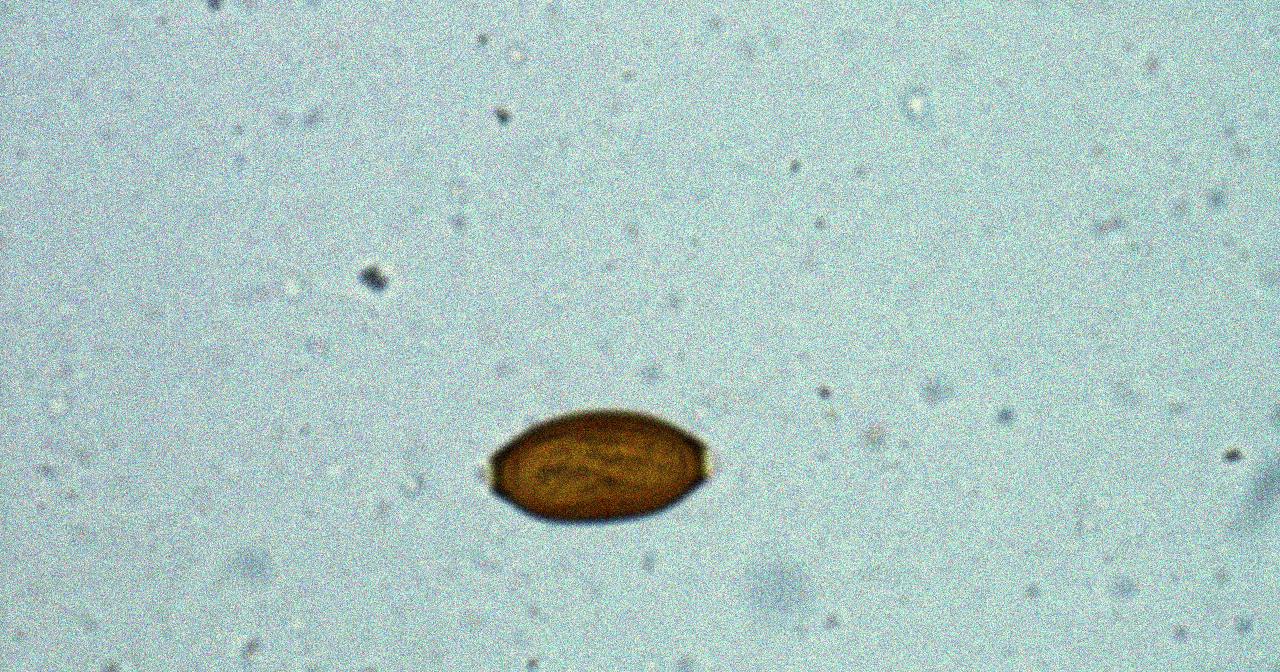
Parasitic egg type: Trichuris trichiura